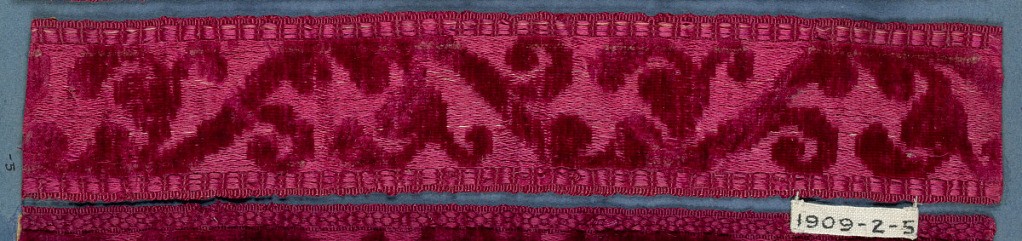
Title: Trimming
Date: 19th century
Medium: silk Technique: supplementary warp pile (velvet) on satin ground
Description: Red trimming fragment in a design of an angular stem with leaves.